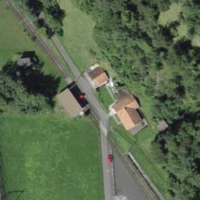
EUNIS habitat code: 45
Species observed at this site:
Aruncus dioicus